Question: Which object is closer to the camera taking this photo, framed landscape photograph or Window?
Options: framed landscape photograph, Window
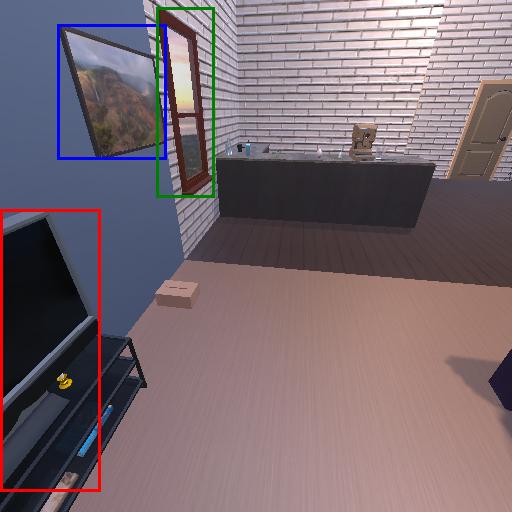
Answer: framed landscape photograph